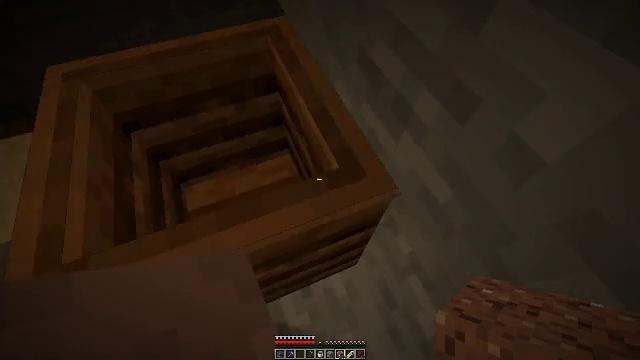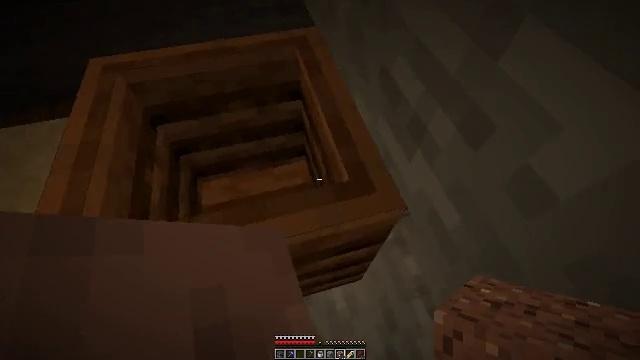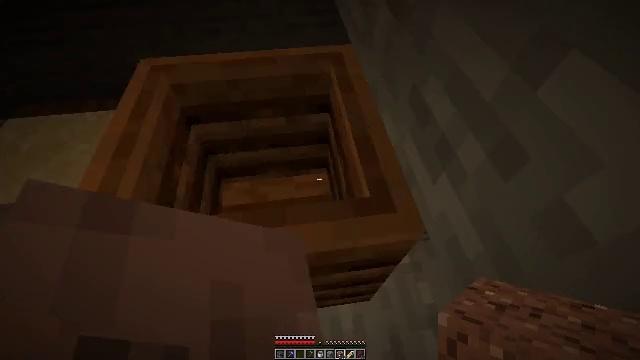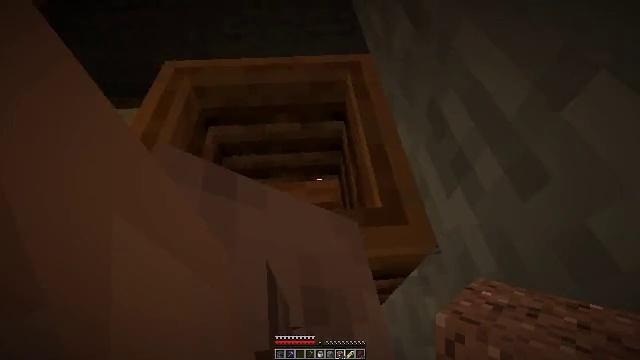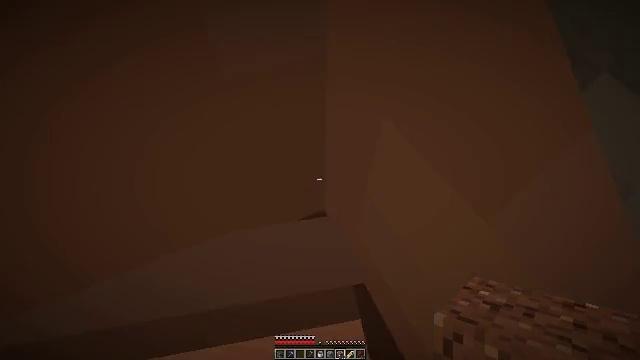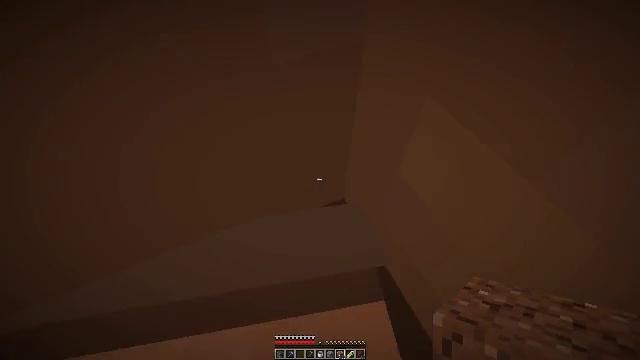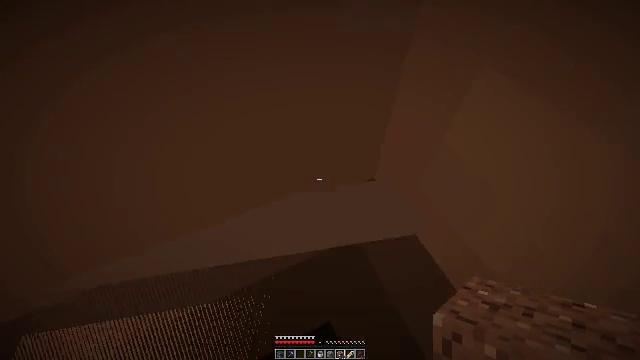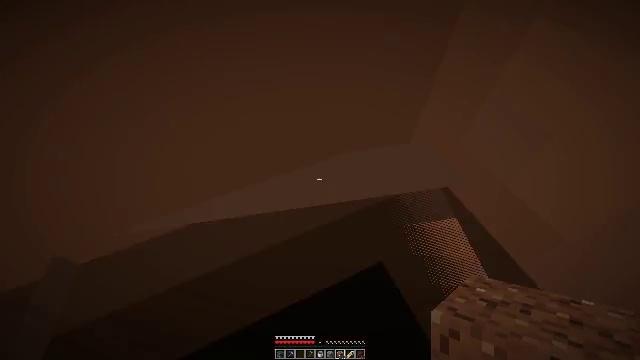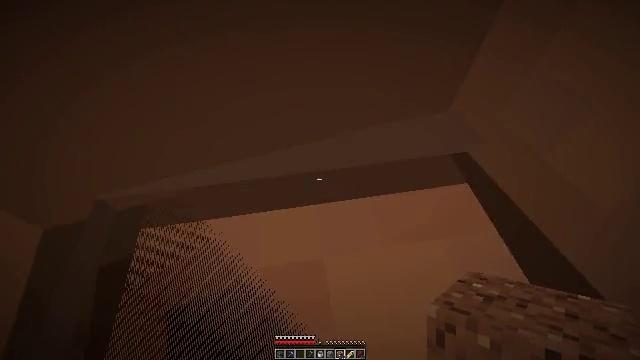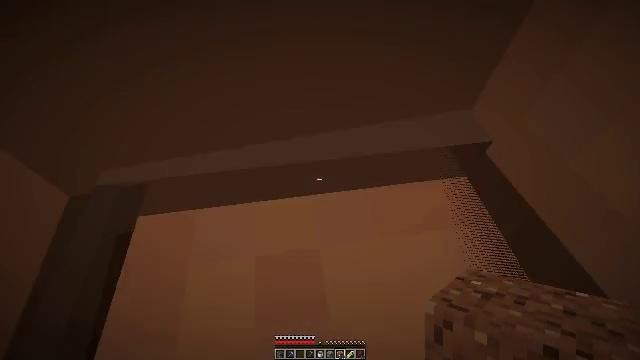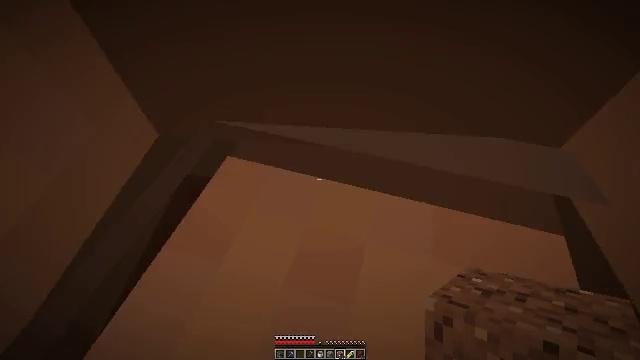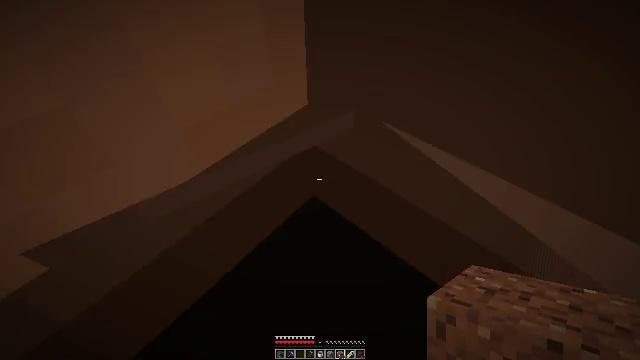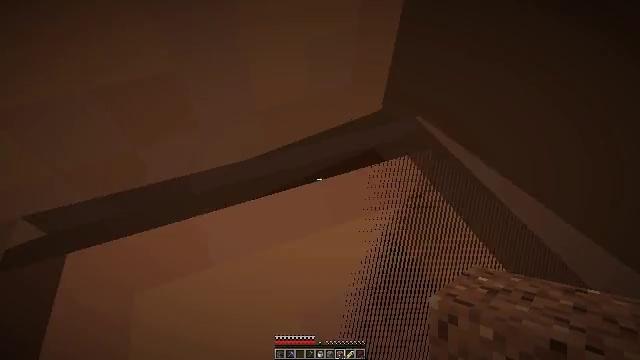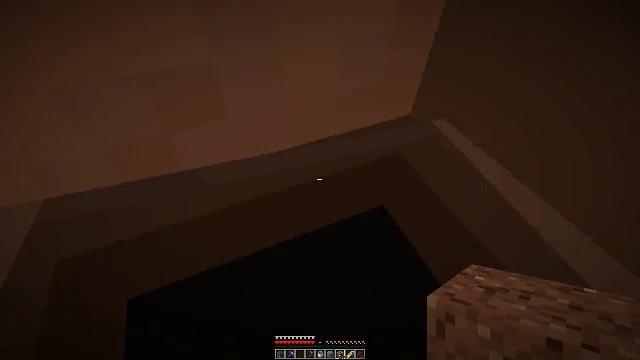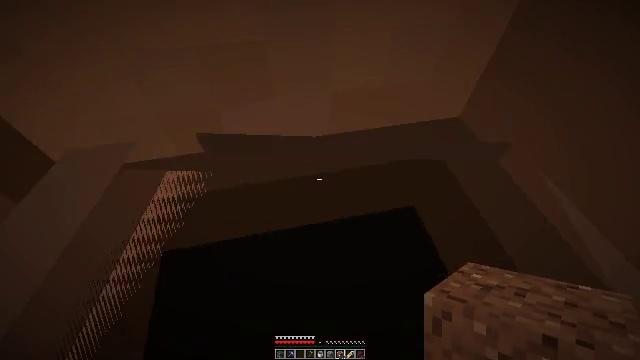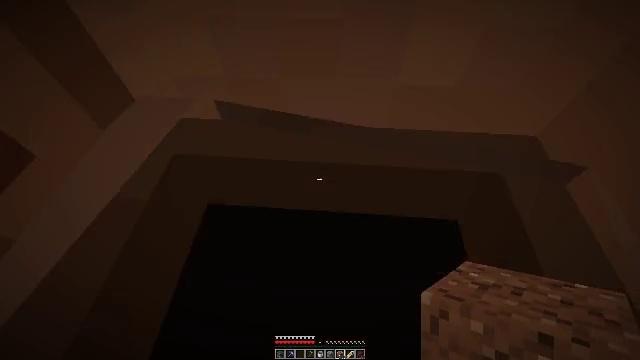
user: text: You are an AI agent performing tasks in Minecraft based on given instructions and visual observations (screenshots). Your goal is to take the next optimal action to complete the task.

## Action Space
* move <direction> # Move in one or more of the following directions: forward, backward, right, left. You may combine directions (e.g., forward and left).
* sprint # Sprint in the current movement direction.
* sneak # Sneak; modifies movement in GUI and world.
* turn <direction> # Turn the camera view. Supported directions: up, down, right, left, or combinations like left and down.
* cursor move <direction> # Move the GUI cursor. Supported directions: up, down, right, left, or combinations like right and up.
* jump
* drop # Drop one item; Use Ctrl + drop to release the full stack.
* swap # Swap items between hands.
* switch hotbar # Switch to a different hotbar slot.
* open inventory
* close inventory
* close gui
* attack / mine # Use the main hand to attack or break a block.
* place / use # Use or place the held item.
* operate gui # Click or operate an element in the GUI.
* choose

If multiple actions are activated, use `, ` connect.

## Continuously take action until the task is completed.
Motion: motion action
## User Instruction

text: Break the composter to recycle it.
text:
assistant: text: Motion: move forward, turn left and up
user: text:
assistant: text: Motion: move forward, turn left and up
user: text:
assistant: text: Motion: move forward, turn left and up
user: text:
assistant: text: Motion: move forward
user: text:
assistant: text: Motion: move forward
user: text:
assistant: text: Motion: no_op
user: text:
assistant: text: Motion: no_op
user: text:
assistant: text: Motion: no_op
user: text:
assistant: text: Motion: no_op
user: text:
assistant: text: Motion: turn left
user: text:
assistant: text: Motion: turn left and up
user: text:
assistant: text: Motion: turn left
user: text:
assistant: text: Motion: turn left
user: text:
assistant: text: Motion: turn left and down
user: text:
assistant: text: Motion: turn left and down
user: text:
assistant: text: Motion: turn down
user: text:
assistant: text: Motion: move right
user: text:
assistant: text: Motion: move right
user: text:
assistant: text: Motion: move right
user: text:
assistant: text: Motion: move right
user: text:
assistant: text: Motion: move back
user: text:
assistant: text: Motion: move back
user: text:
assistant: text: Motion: move back
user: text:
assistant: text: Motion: move back
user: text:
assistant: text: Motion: no_op
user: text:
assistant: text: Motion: no_op
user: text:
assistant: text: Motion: no_op
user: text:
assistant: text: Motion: no_op
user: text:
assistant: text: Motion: move back
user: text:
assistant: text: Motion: move back